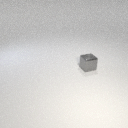
small gray metal cube